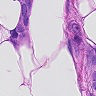
Metastatic tissue present: yes